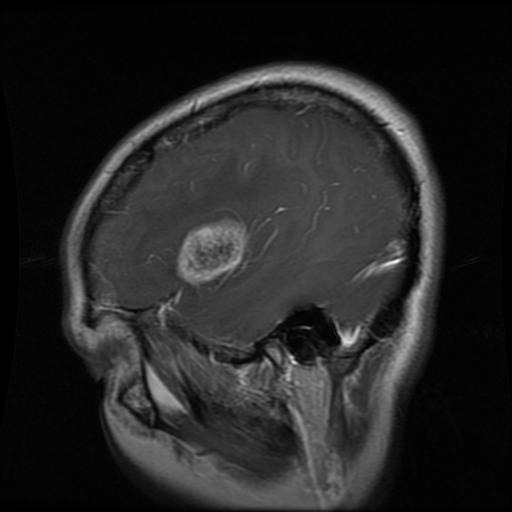
Label: glioma